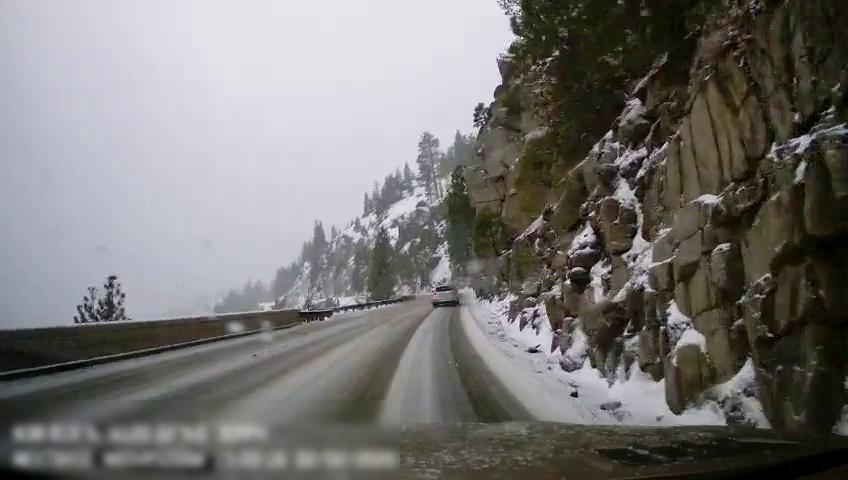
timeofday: Day
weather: Snowy
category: Drivable Space
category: Vehicles | SUV